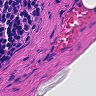
Metastatic tissue present: no